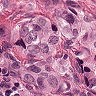
Metastatic tissue present: yes